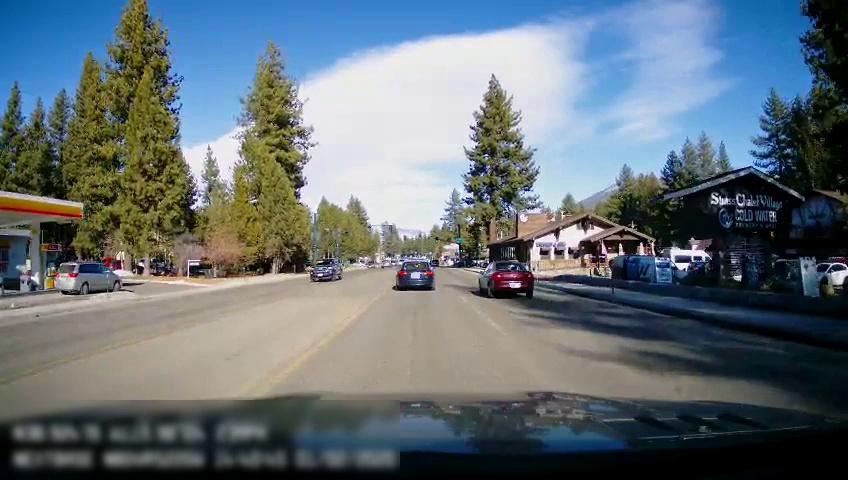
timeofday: Day
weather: Sunny
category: Drivable Space
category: Vehicles | Car
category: Vehicles | Car
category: Vehicles | SUV
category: Vehicles | Truck
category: Vehicles | Car
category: Vehicles | SUV
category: Lanes | Opposite Lane
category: Lanes | Current Lane